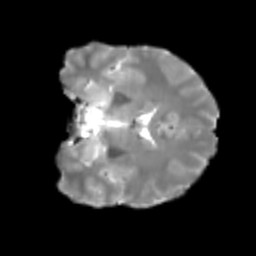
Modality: T2w
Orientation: coronal
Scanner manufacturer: siemens
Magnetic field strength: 3 T
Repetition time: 4 s
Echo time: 0.0594 s